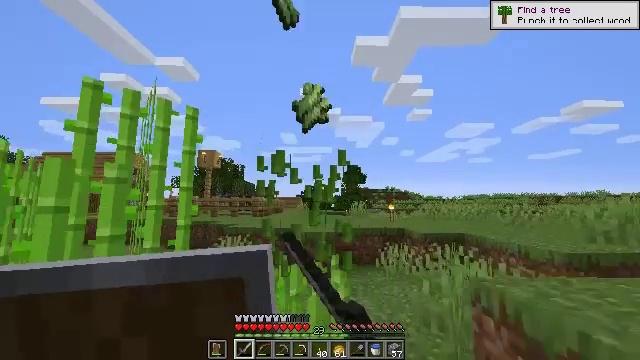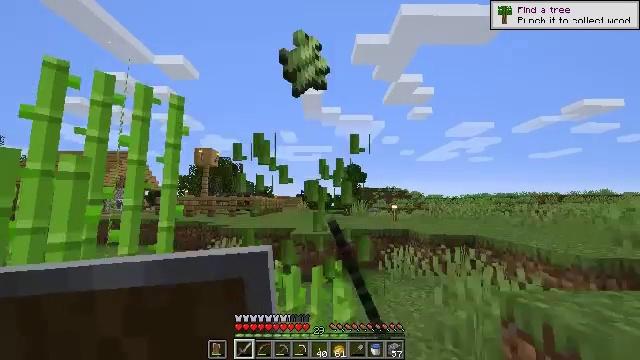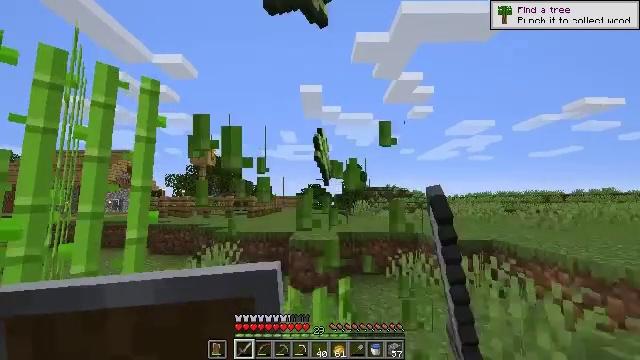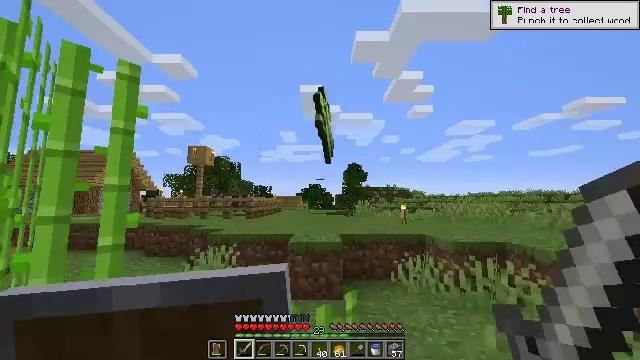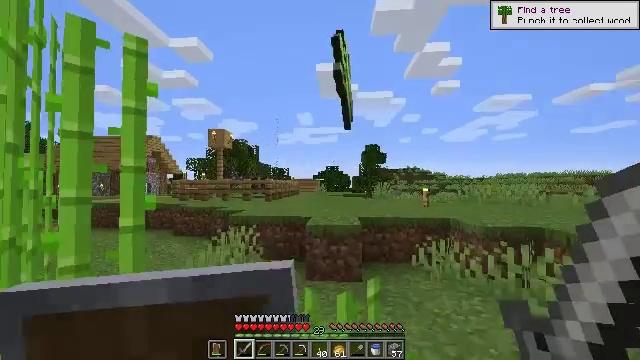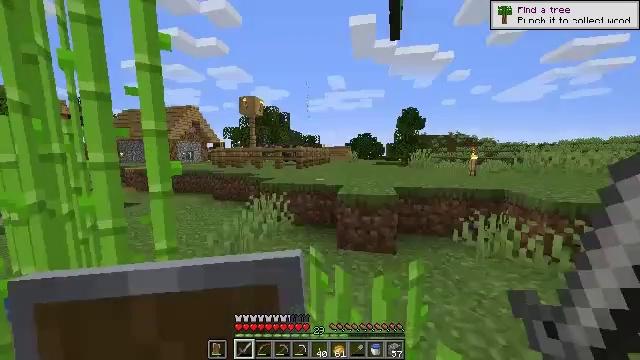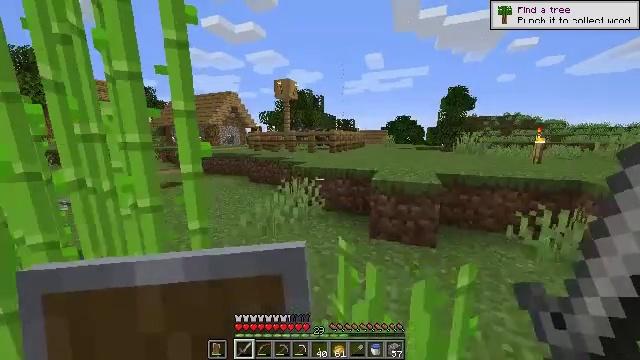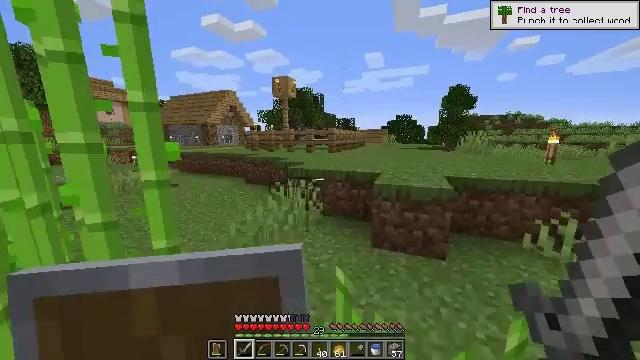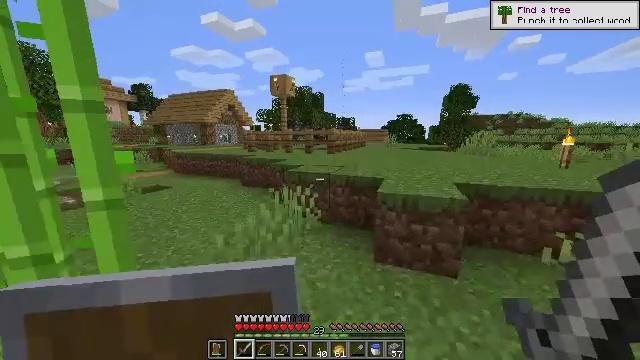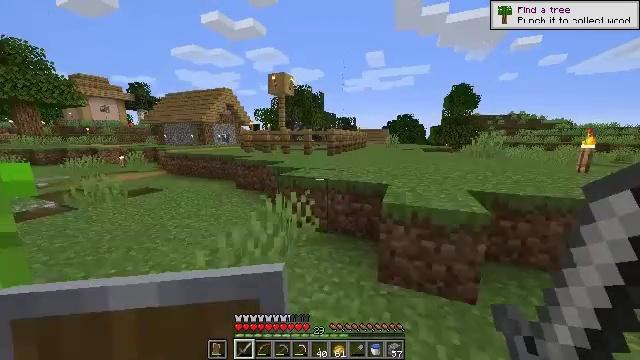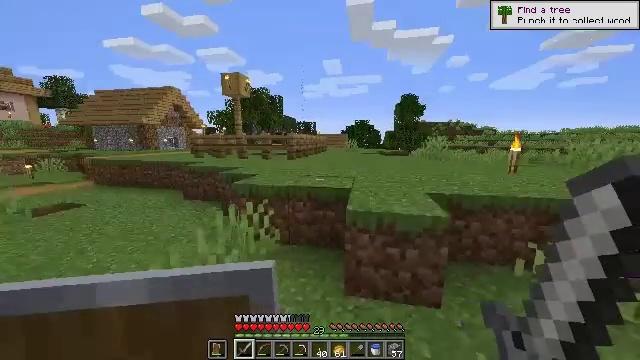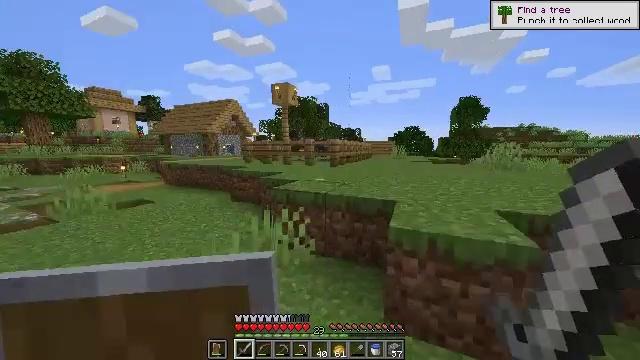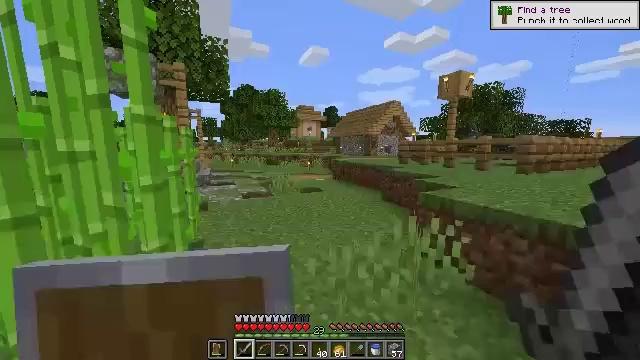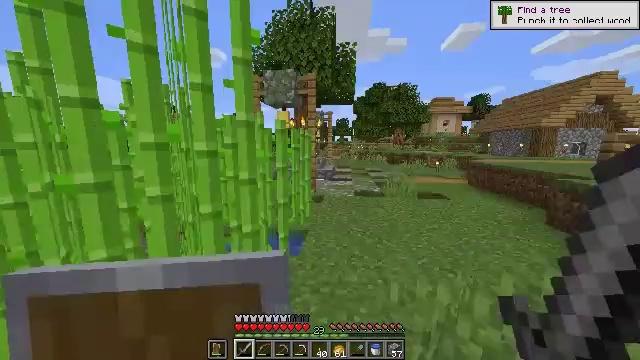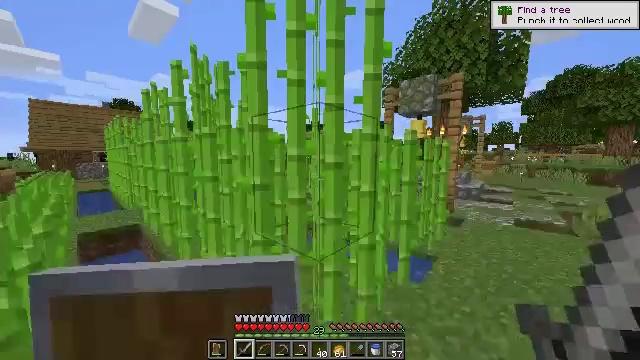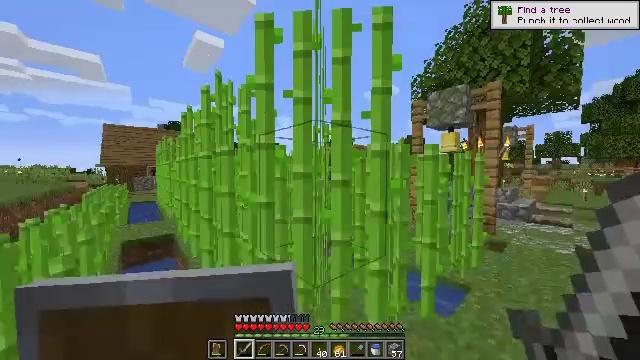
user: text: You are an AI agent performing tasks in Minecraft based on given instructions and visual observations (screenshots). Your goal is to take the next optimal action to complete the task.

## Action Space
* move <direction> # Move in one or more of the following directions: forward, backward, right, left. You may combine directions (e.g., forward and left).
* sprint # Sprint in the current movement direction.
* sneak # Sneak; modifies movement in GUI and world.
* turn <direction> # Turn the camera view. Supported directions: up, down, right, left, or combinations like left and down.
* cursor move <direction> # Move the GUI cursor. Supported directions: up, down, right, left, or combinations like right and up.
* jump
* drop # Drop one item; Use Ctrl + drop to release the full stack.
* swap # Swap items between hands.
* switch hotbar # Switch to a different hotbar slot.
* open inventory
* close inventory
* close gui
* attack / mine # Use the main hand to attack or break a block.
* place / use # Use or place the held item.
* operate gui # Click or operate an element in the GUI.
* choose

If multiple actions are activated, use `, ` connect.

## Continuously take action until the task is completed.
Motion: motion action
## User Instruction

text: Harvest sugar cane from the plant.
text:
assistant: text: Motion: move forward, attack / mine
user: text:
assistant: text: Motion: move forward, attack / mine
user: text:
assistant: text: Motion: move forward, attack / mine
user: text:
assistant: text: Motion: move forward, turn left and down
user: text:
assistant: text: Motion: move forward, turn left and down
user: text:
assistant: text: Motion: move forward, turn left and down
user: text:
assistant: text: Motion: move forward
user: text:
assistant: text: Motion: move forward
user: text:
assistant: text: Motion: move forward
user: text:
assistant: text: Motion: move forward, turn right and up
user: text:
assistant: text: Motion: move forward and move right, turn left and up
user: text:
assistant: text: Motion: move forward and move right, turn left
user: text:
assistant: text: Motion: move forward and move right, turn left
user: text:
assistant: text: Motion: move forward and move right, turn left and up
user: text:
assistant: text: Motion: move forward and move right, turn left and up
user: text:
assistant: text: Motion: move forward and move right
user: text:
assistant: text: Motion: move right
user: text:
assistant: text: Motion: move back and move right, turn left and up
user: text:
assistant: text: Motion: move back and move right, turn left and up
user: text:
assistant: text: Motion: move back and move right, turn left and down
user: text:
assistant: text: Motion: move right, turn left and down
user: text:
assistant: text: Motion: no_op
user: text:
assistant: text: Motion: no_op
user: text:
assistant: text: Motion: no_op
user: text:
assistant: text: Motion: move forward
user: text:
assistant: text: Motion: move forward, attack / mine
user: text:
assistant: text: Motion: move forward, attack / mine
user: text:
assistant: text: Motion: turn right, attack / mine
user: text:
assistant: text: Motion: turn right and up, attack / mine
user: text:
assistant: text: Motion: turn right, attack / mine